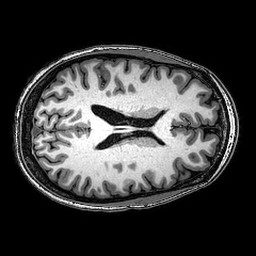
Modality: T1w
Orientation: axial
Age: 24
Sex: female
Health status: healthy
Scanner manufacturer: philips
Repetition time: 0.008163 s
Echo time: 0.00373 s